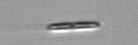
Label: pennate